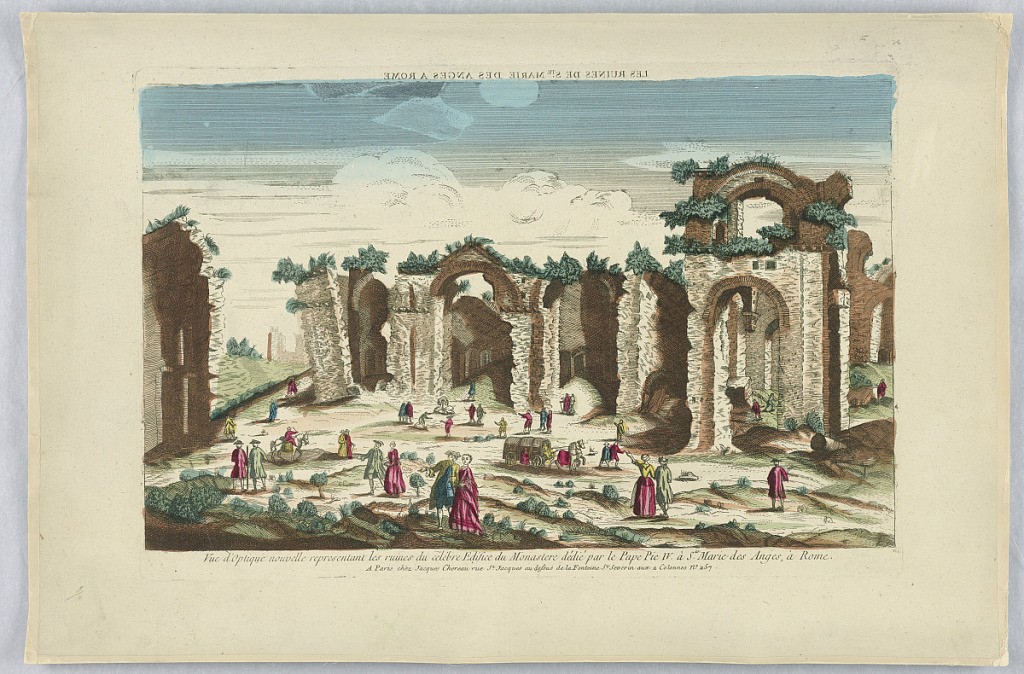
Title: Peep-Show Print
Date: mid-18th century
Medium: Engraving and brush and wash on paper
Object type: Print
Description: Peep-show print